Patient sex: F
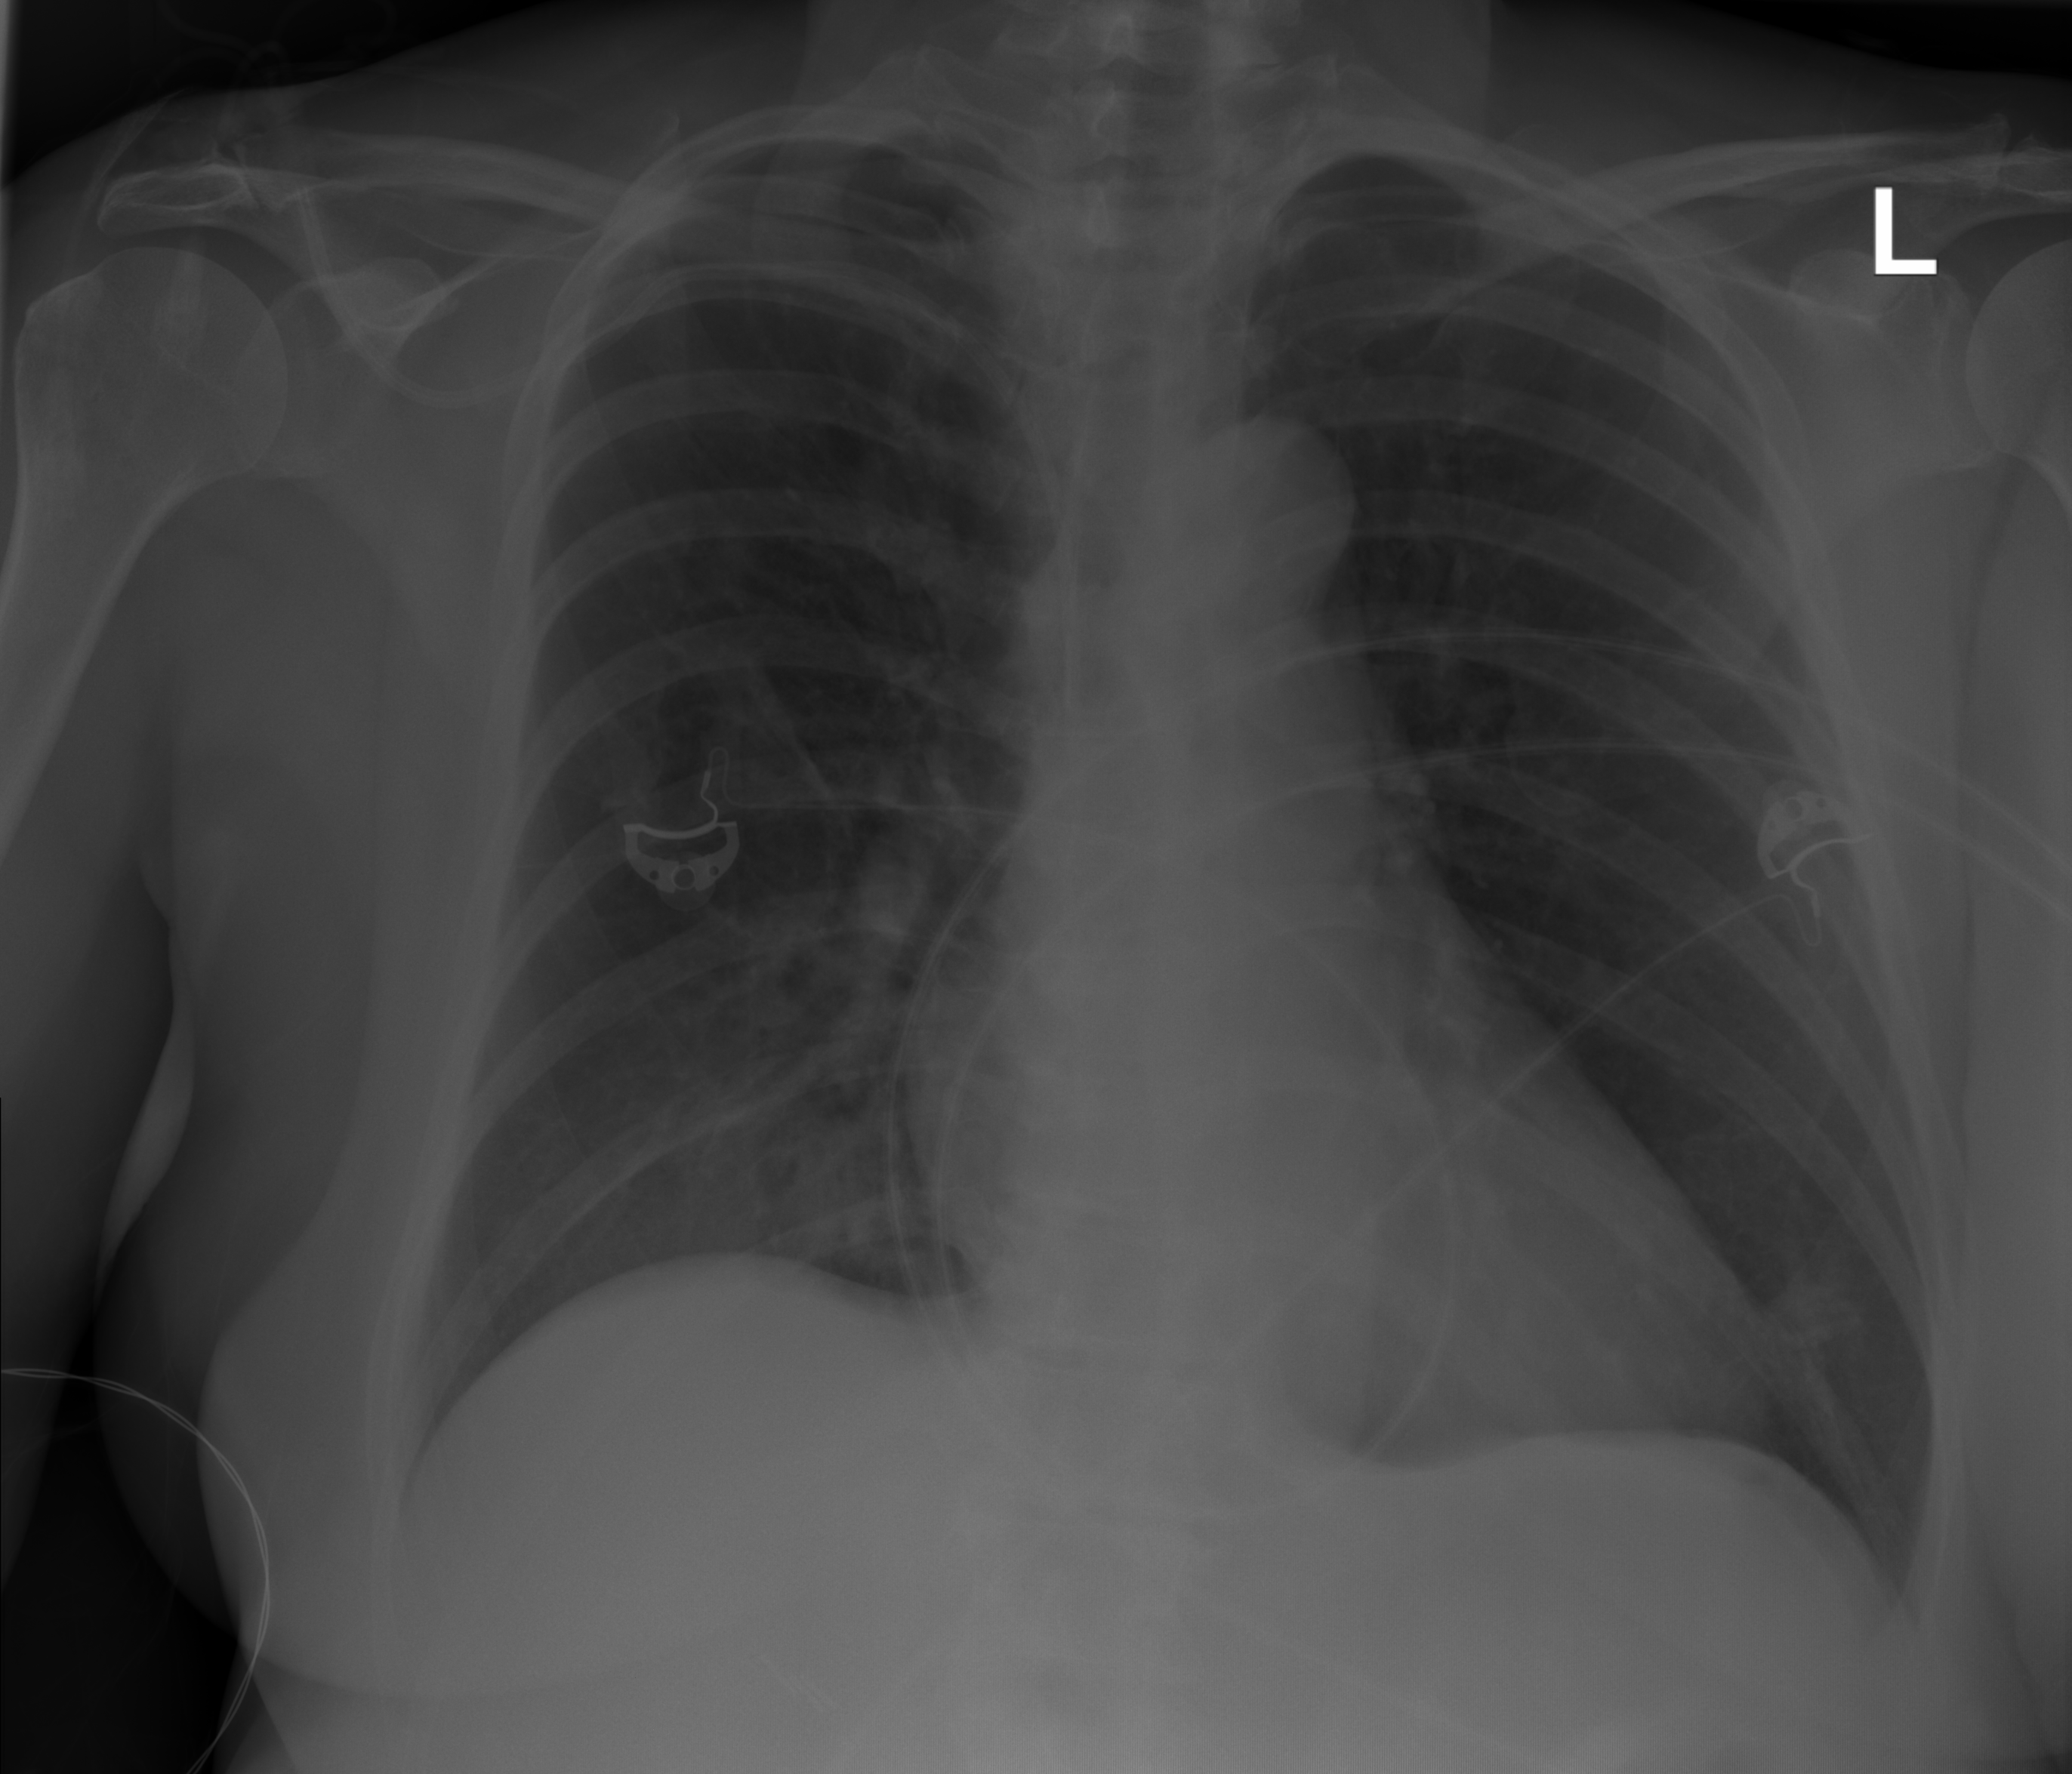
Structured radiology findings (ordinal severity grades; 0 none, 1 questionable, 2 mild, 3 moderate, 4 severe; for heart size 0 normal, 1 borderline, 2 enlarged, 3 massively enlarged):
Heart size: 0
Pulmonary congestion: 0
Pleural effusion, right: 0
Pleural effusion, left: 0
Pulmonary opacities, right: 3
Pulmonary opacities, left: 0
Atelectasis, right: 0
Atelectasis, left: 0